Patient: sex M, age 62
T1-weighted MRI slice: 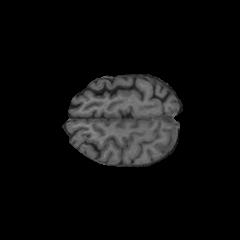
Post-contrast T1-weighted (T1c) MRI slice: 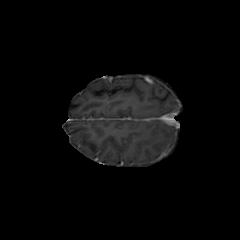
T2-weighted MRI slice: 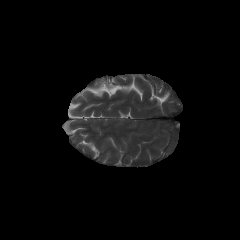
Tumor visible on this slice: no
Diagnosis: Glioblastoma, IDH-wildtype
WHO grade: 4